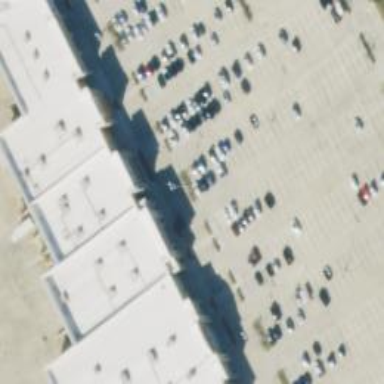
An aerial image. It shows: Parking space is available.